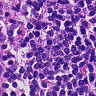
Metastatic tissue present: no